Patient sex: M
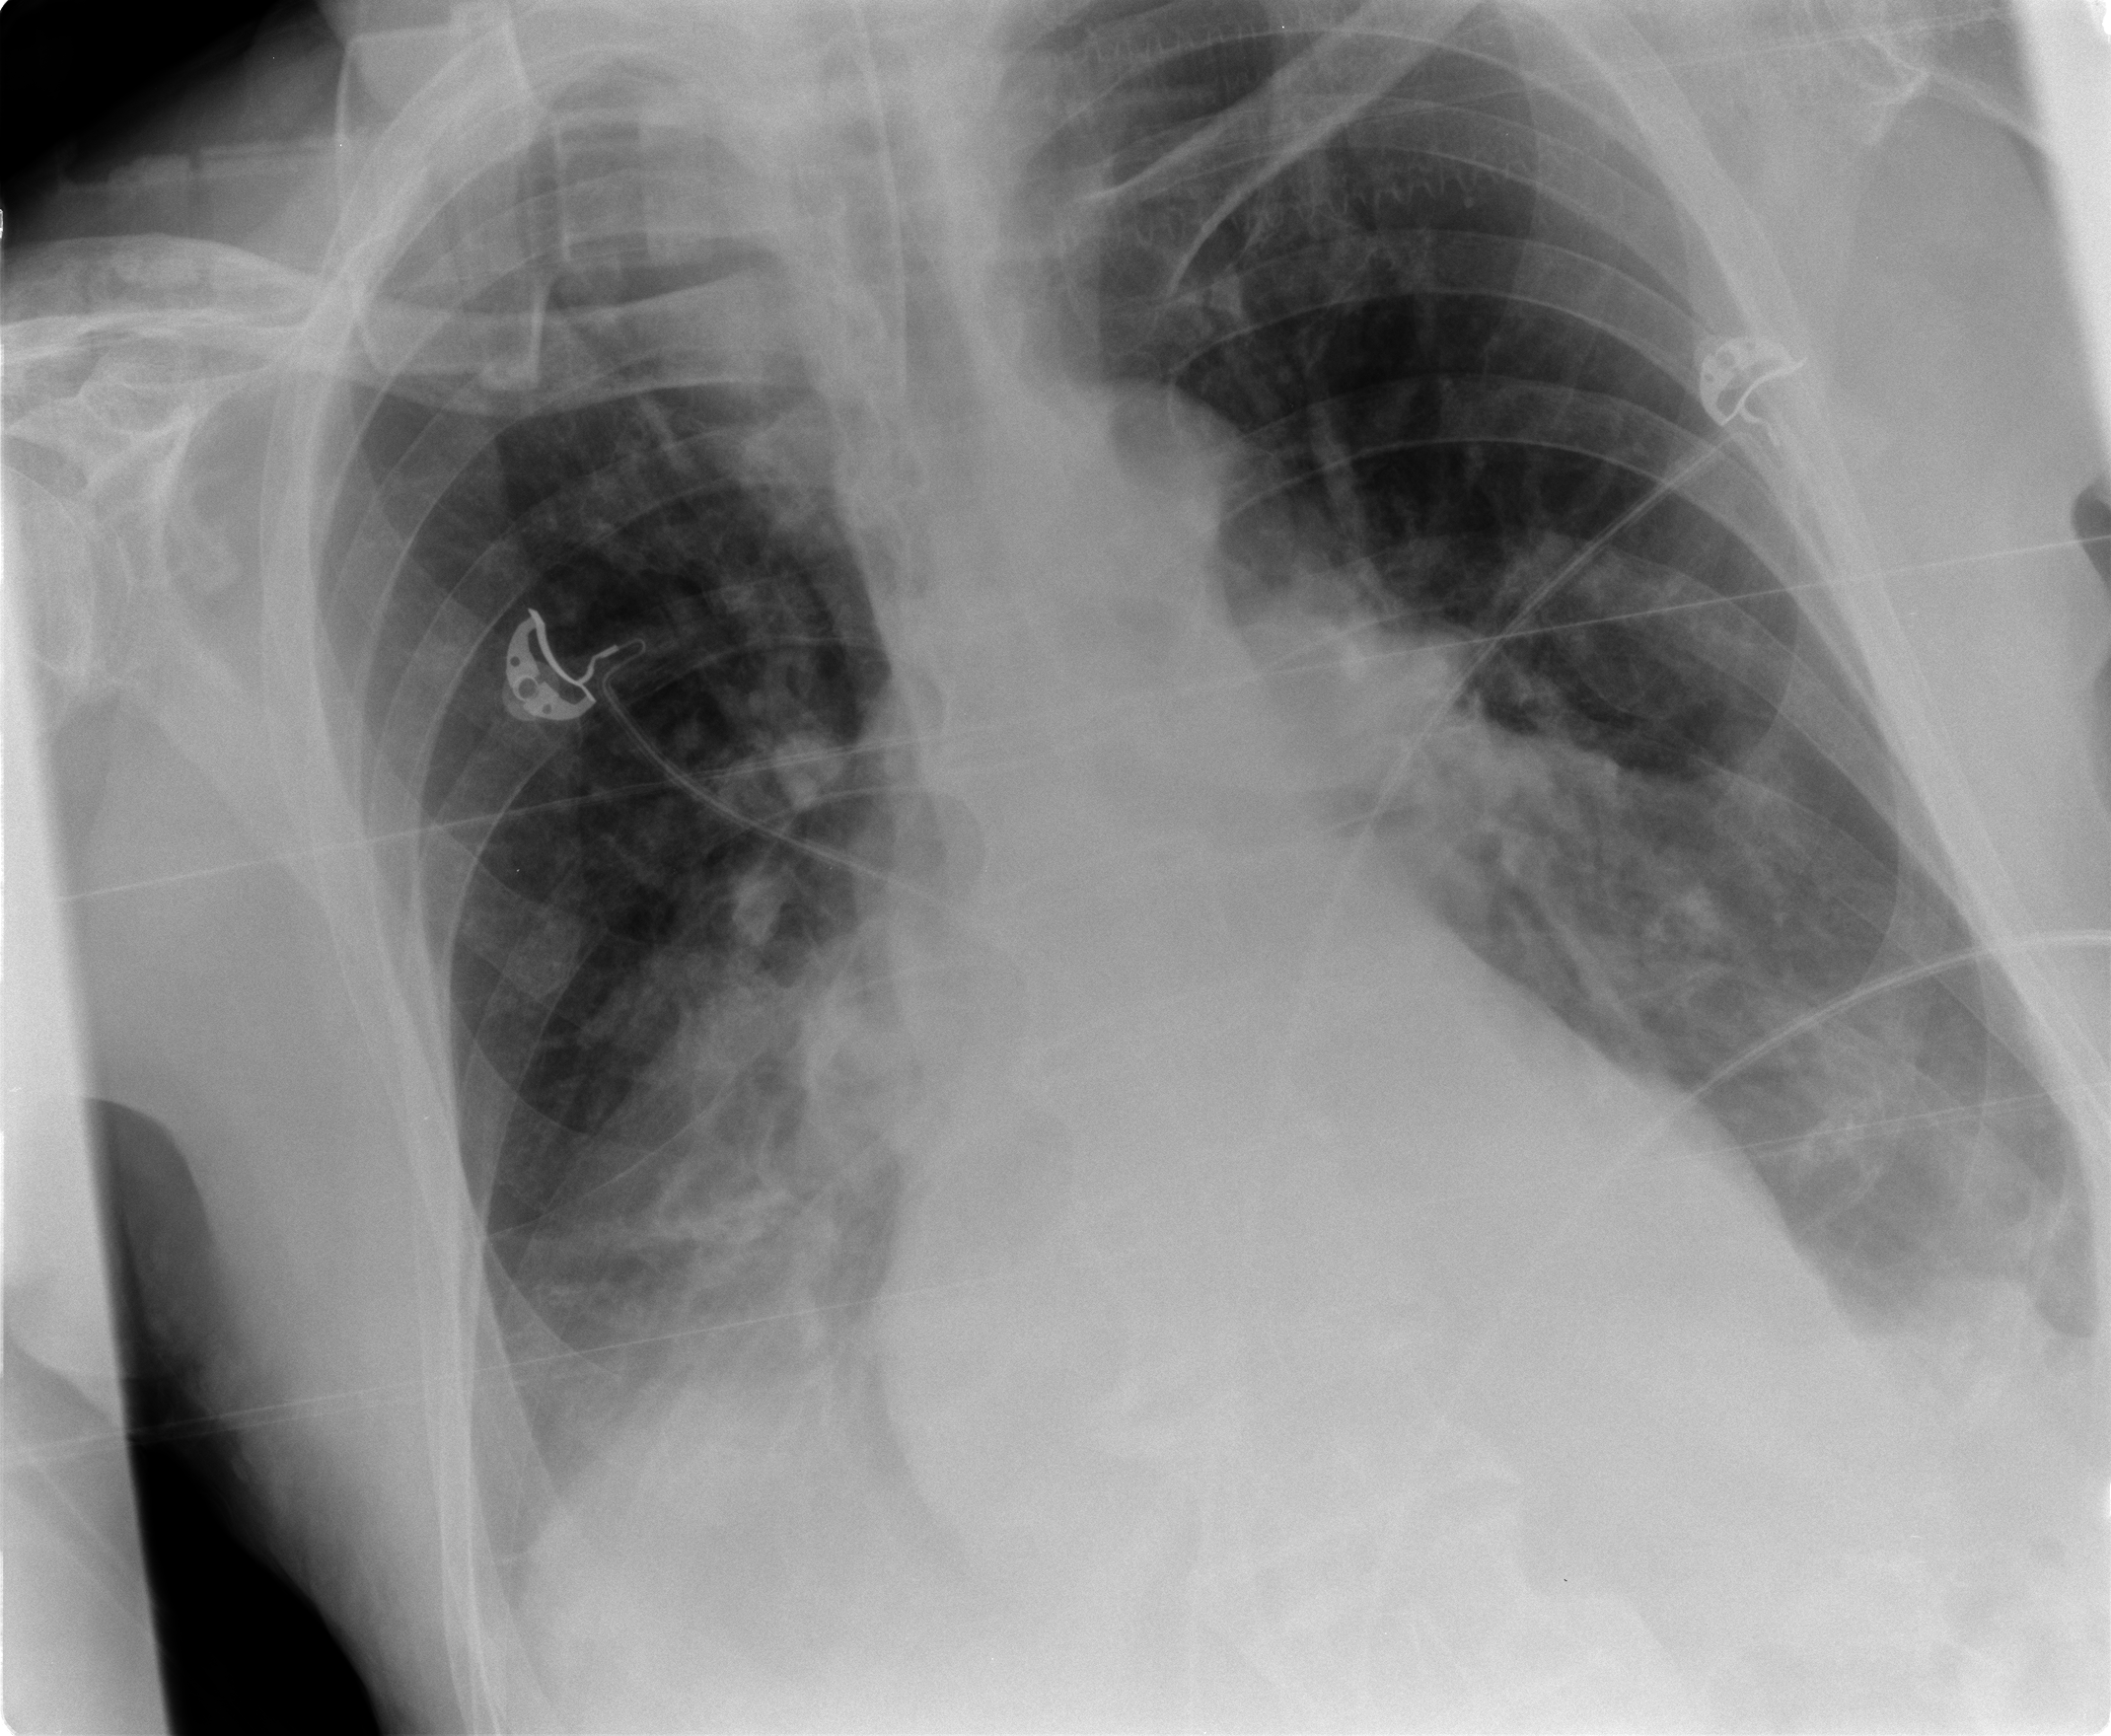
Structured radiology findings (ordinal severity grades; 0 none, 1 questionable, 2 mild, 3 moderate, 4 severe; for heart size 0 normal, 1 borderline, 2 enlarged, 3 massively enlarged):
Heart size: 0
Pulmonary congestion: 2
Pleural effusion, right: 2
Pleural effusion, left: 2
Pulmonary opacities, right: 1
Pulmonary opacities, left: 1
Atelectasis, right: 2
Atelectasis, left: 2